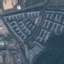
Land use / land cover: Residential